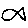
Label: fish